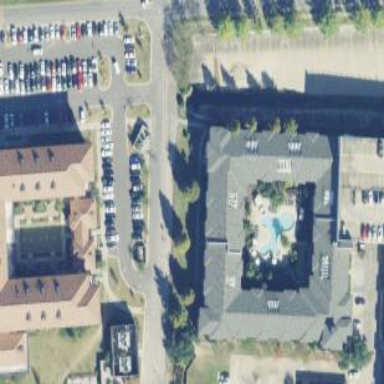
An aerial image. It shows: View of apartment building.